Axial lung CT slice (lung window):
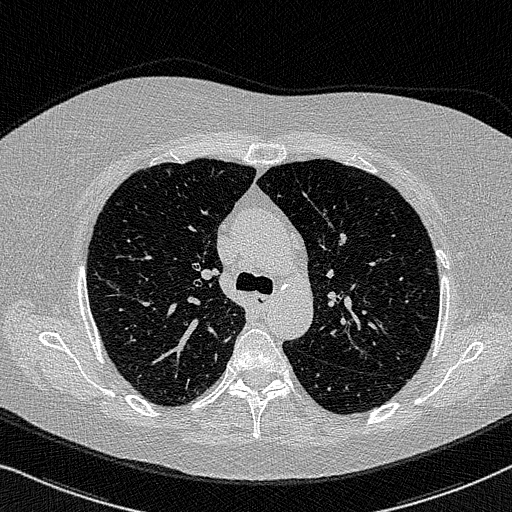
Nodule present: no